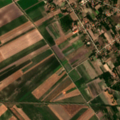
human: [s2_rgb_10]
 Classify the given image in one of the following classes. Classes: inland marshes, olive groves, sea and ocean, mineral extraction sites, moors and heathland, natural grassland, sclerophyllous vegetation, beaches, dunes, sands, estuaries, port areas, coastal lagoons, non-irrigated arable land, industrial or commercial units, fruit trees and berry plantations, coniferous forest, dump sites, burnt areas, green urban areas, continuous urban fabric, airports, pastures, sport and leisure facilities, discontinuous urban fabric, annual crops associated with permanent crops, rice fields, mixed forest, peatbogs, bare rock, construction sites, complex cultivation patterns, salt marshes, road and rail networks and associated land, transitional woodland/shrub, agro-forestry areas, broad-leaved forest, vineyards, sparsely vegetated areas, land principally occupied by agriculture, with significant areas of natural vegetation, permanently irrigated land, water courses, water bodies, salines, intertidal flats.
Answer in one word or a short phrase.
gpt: discontinuous urban fabric, non-irrigated arable land, complex cultivation patterns, land principally occupied by agriculture, with significant areas of natural vegetation